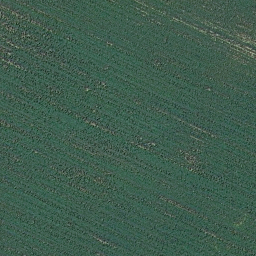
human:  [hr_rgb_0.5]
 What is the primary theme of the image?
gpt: farmland